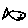
Label: fish